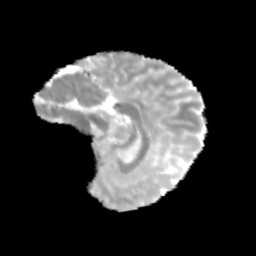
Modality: MD
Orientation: sagittal
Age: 13
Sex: male
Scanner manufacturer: siemens
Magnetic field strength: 3 T
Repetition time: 3.8 s
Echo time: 0.07 s